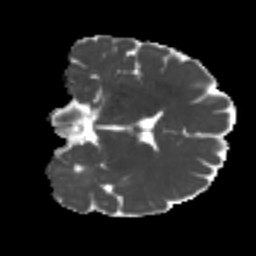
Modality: MD
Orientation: coronal
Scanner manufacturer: siemens
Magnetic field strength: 3 T
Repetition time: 4 s
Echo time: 0.0594 s